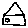
Label: house